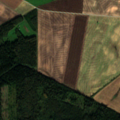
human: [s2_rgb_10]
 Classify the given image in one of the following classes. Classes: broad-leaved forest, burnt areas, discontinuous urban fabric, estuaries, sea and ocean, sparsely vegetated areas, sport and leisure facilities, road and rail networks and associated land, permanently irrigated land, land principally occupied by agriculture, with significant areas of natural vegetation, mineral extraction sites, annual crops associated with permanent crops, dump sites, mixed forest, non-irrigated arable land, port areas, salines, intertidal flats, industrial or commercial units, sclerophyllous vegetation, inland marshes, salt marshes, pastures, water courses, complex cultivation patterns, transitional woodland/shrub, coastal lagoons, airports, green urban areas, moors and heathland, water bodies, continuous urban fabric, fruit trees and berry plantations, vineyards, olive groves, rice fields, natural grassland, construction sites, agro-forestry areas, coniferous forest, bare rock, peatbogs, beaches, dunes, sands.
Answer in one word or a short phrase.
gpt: non-irrigated arable land, mixed forest, transitional woodland/shrub